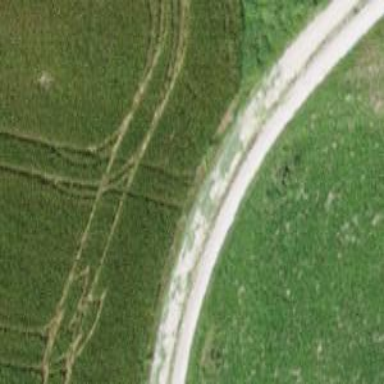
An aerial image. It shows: Gravel track with grade1.